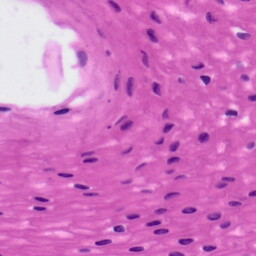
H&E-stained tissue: Tonsil